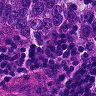
Metastatic tissue present: yes